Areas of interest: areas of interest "Southwest Jiaotong University Jiu Li Campus Structural Engineering Testing Center"
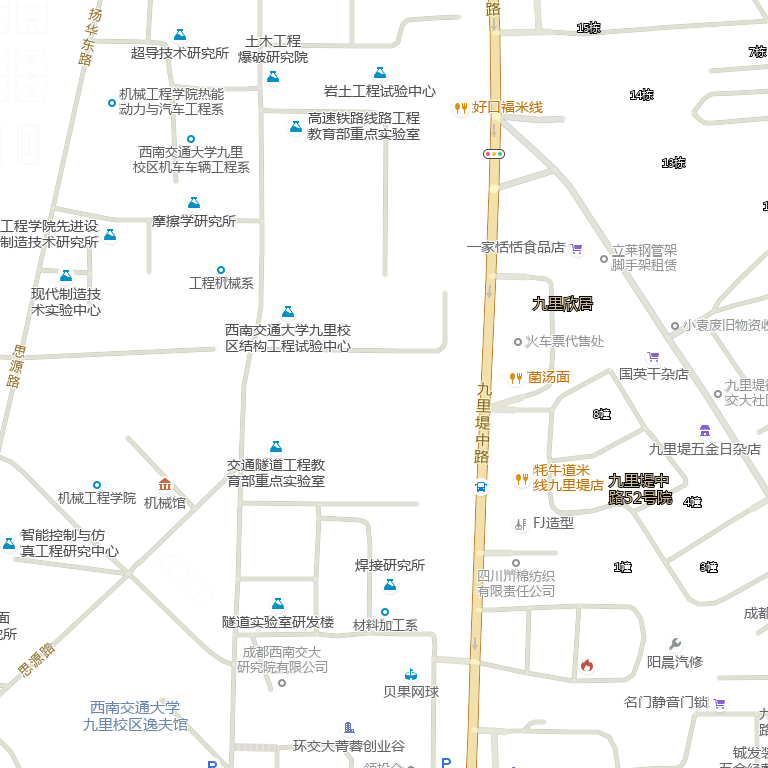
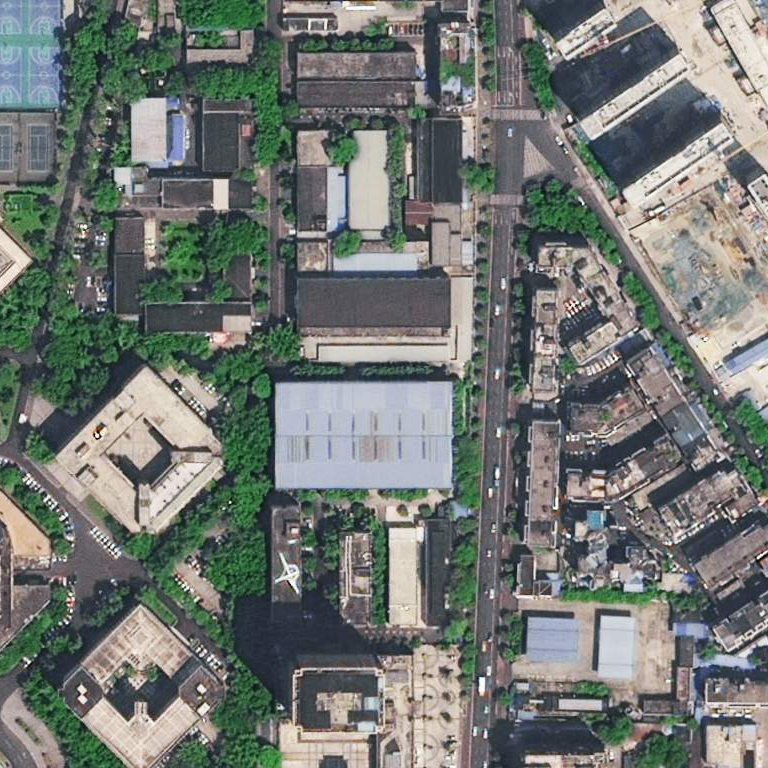